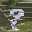
Label: 9